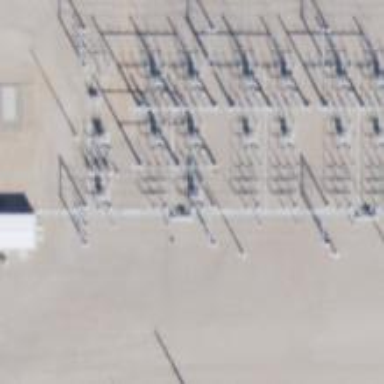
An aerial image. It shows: Switch used for power control.